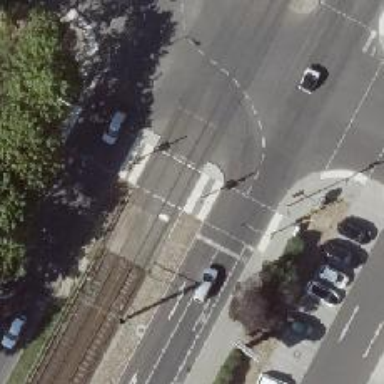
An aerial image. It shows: Footway that serves as traffic island.